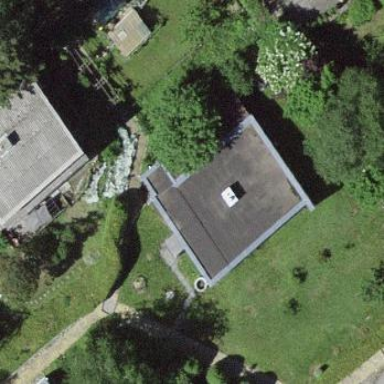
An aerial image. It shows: Residential building.